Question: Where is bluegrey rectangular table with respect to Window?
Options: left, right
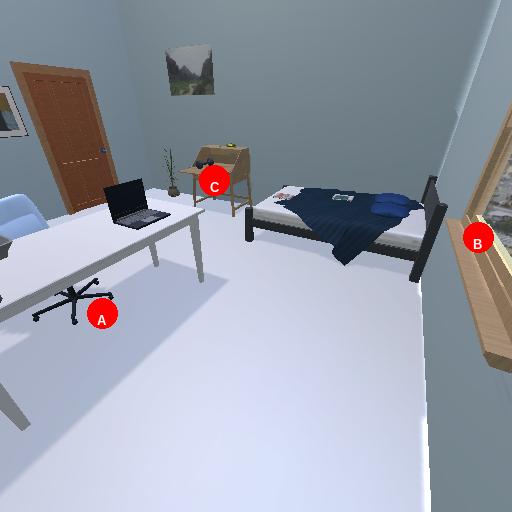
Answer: left